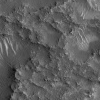
Atmospheric dust classification: not_dusty